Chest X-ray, PA view. Patient: 62 years old, sex F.
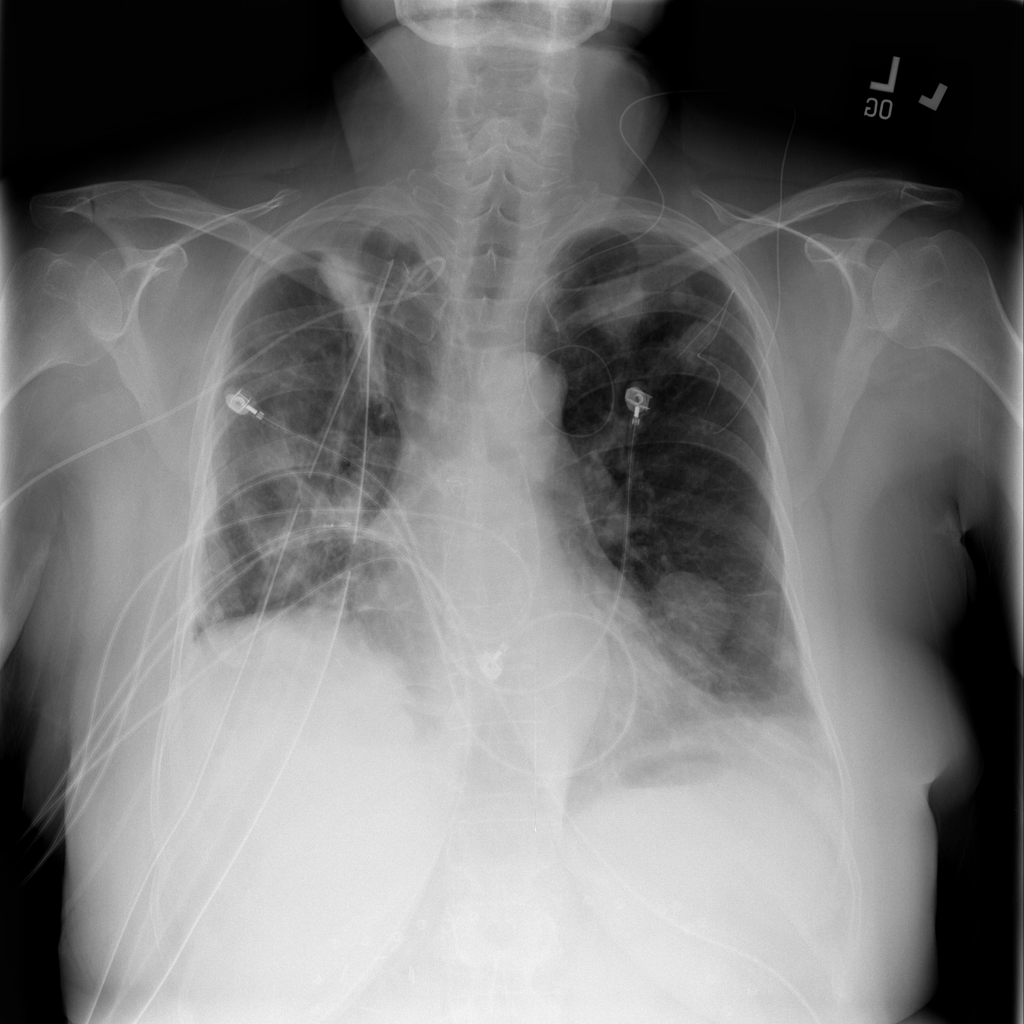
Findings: Nodule